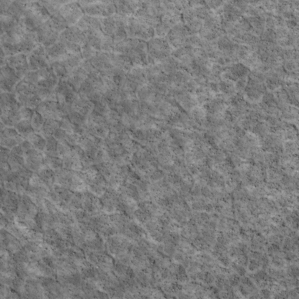
Label: non_frost